Aerial crown-view tile of a tropical tree (Barro Colorado Island, Panama), acquired 20250414:
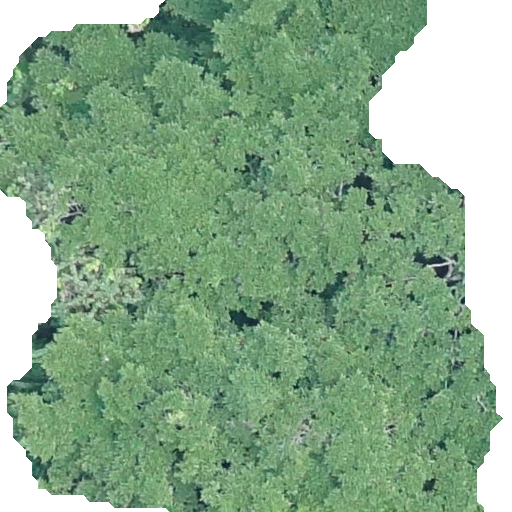
Species: Ficus insipida
GBIF accepted scientific name: Ficus insipida
Crown area: 393.486 m²